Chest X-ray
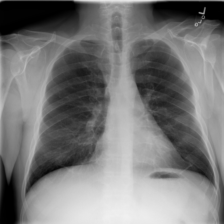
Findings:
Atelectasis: negative
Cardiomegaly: negative
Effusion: negative
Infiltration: positive
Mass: negative
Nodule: negative
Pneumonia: negative
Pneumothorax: negative
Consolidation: negative
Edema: negative
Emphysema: negative
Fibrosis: negative
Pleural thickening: negative
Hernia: negative